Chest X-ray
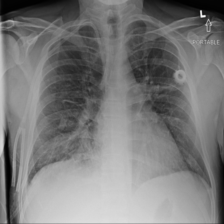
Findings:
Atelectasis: negative
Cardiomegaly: negative
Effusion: positive
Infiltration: negative
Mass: negative
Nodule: negative
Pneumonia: negative
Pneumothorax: negative
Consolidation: negative
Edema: negative
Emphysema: negative
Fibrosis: negative
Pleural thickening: negative
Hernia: negative